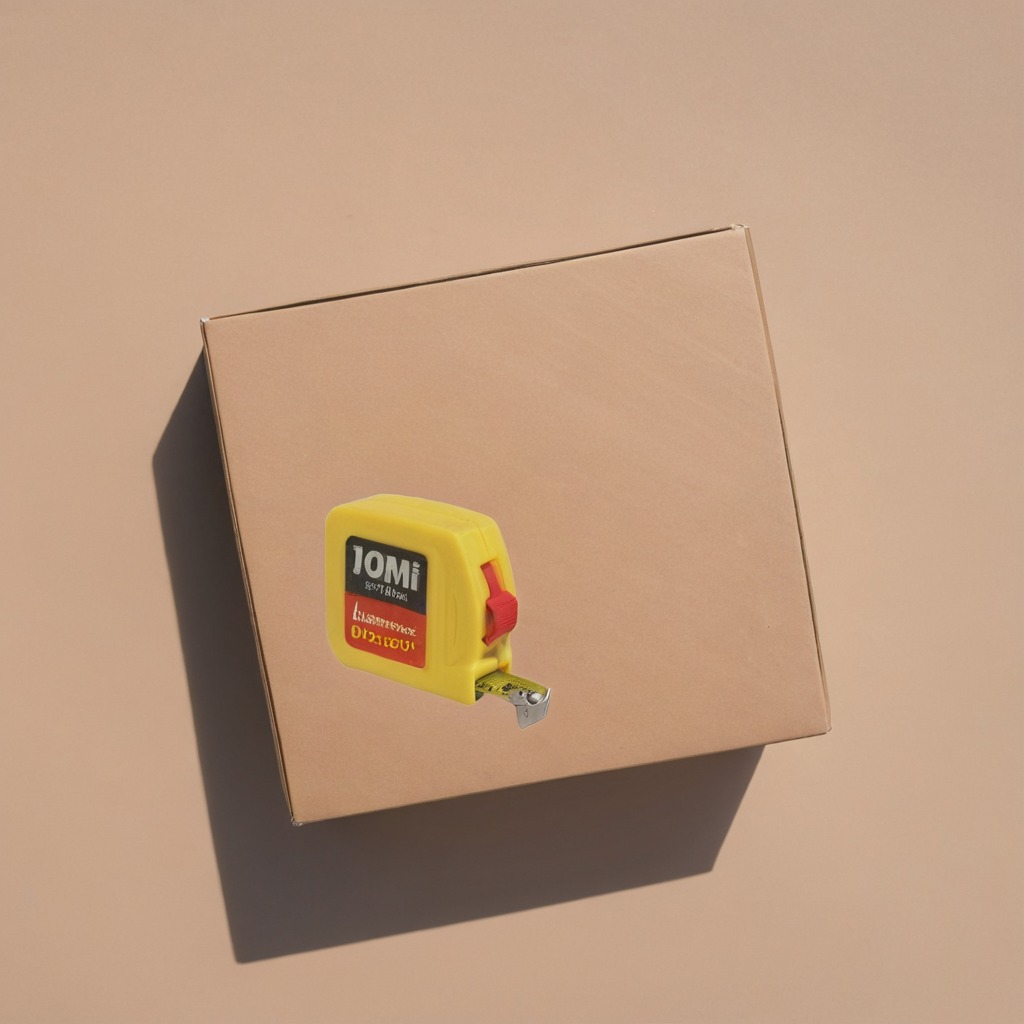
A measuring tape lying on the cardboard box surface in an outdoor workshop during daytime bright natural light soft shadows slightly creased but